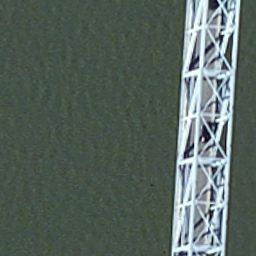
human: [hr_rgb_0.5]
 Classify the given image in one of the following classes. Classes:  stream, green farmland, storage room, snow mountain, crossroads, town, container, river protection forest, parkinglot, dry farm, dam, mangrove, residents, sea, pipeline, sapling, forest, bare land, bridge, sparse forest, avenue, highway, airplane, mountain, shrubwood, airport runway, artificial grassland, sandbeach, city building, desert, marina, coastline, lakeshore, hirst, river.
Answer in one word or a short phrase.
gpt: bridge